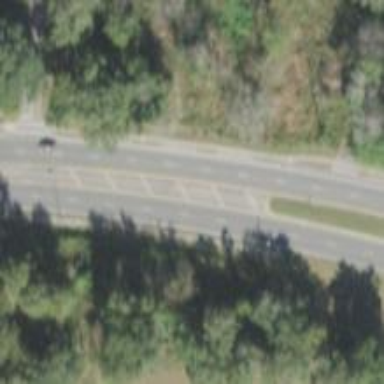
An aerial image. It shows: Asphalt road classified as trunk highway.